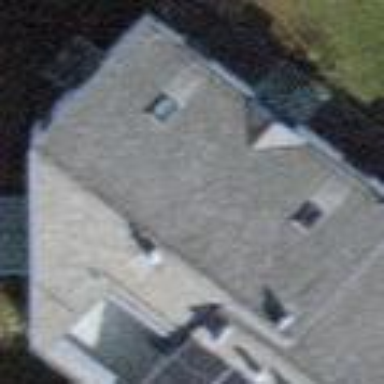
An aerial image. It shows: Semi-detached house with gabled roof.